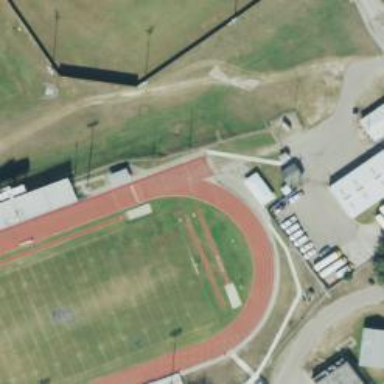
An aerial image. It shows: Athletics track located on leisure land.